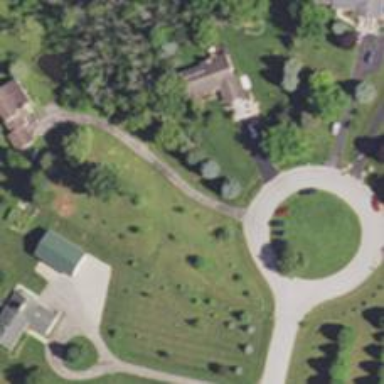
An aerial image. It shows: Driveway leading to service road.